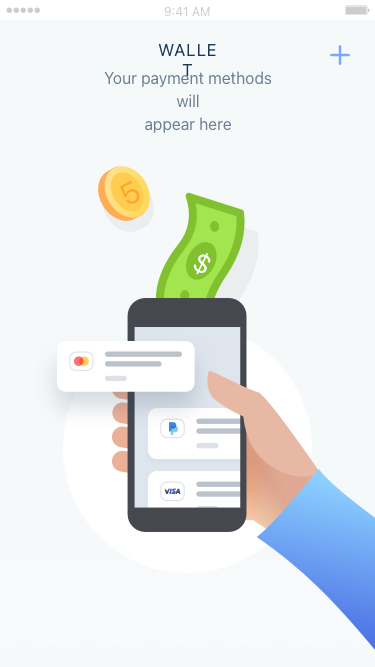
Text in this UI design:
Your payment methods will
appear here
Wallet
$
5